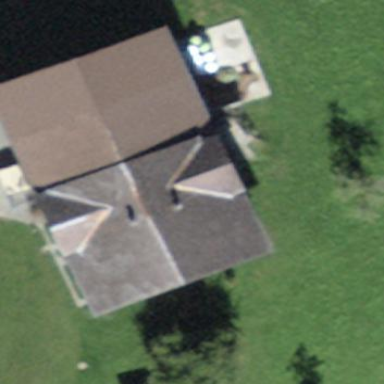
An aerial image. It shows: Farm building.